Interaction volume radius: 5 \u00c5
Interaction volume height: 10 \u00c5
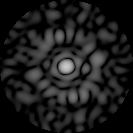
Disorder parameter: 0.8351